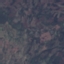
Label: HerbaceousVegetation